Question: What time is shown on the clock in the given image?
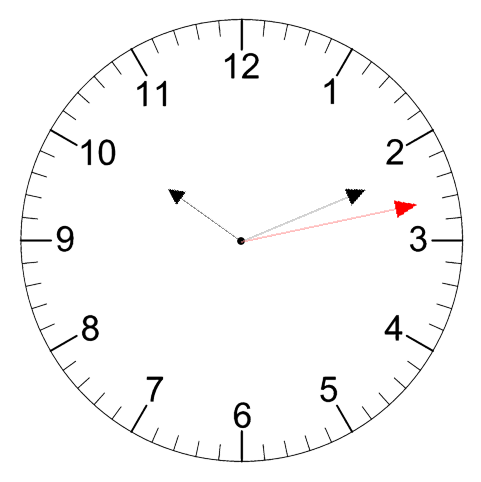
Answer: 10:11:13